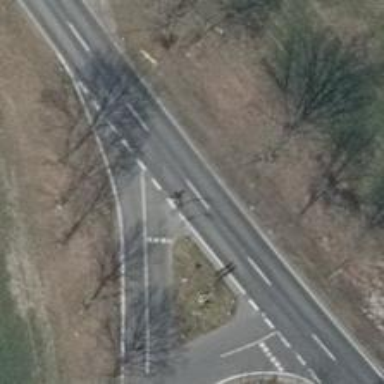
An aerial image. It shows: Secondary road with asphalt surface.